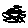
Label: circle